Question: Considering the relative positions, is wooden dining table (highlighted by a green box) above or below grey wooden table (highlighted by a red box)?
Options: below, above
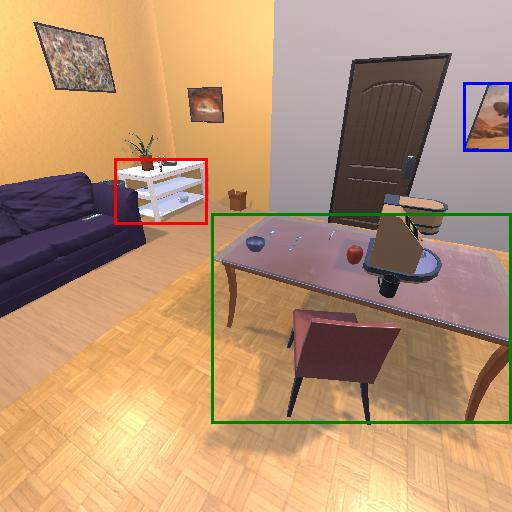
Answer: below